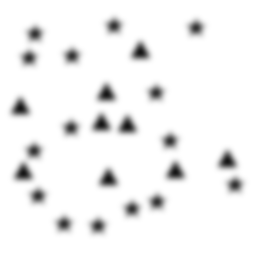
Squares: 0
Triangles: 9
Stars: 15
Total shapes: 24